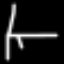
Label: chair